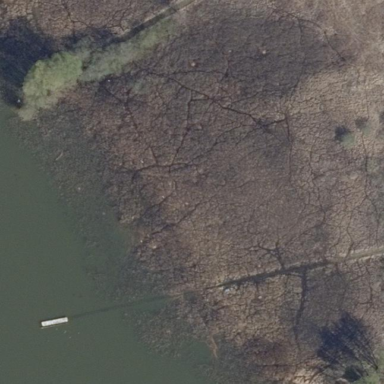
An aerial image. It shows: Wetland area characterized by wet meadow.